【题型】选择题　【知识点】平面几何　【难度】easy
如图，下列条件不能判定$\triangle ABC$与$\triangle ADE$相似的是（\quad ）

\vspace{1em}

A. $\dfrac{AE}{AC} = \dfrac{AD}{AB}$\quad\quad B. $\angle B = \angle ADE$\quad\quad C. $\angle C = \angle AED$\quad\quad D. $\dfrac{AE}{AC} = \dfrac{DE}{BC}$
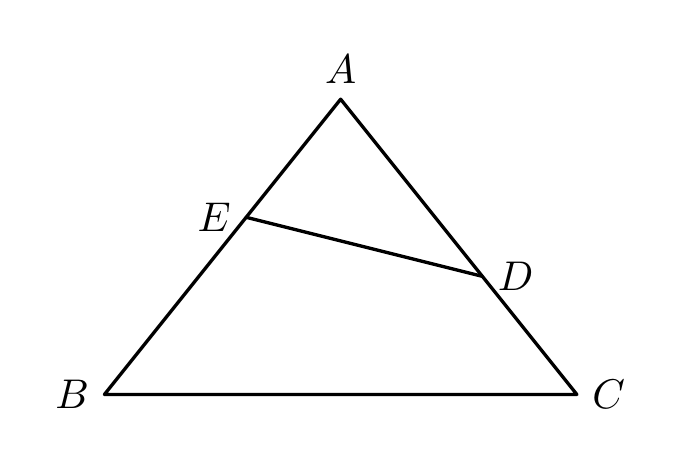
【解答】
【答案】D

【分析】本题中已知$\angle A$是公共角，应用两三角形相似的判定定理，即可作出判断。

【详解】解：由图得：$\angle A = \angle A$

$\therefore$ 当$\angle B = \angle ADE$或$\angle C = \angle AED$或$AE:AC = AD:AB$时，$\triangle ABC$与$\triangle ADE$相似；

也可$AE:AD = AC:AB$。

D选项中角A不是成比例的两边的夹角。

故选：D。

【点睛】此题考查了相似三角形的判定：$^{\textcircled{1}}$有两个对应角相等的三角形相似；$^{\textcircled{2}}$有两个对应边的比相等，且其夹角相等，则两个三角形相似；$^{\textcircled{3}}$三组对应边的比相等，则两个三角形相似。